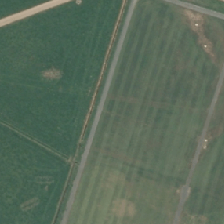
Land cover: shortrotation_cropland